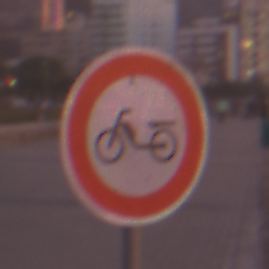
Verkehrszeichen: VerbotMofas
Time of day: SunriseSunset
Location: Outdoor (Urban)
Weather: PartlyCloudy
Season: NotSpecified
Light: Natural